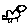
Label: cat